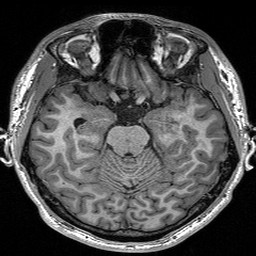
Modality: T1w
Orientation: coronal
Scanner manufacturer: siemens
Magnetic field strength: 3 T